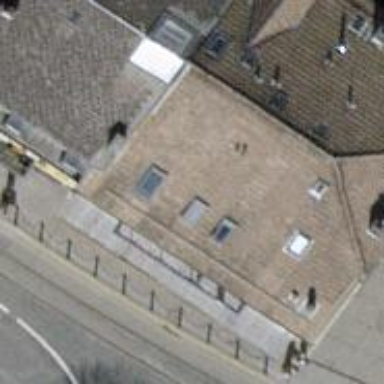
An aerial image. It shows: Restaurant.